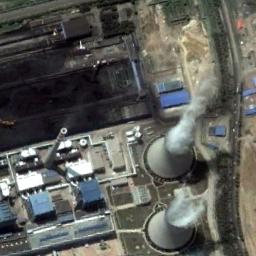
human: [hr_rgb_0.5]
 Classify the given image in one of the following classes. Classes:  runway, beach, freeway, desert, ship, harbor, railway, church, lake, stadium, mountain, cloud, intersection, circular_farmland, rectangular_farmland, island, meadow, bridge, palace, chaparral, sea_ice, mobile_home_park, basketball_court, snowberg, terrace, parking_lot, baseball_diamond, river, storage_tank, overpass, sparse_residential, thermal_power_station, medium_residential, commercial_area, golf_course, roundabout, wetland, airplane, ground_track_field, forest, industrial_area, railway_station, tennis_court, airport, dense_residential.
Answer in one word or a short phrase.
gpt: thermal_power_station